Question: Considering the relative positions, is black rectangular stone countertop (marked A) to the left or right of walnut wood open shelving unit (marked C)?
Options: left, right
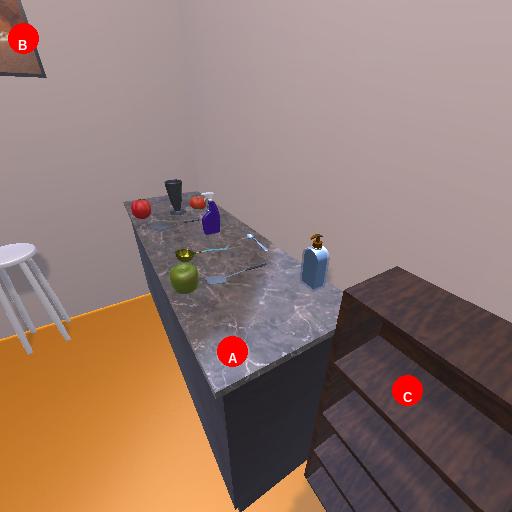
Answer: left